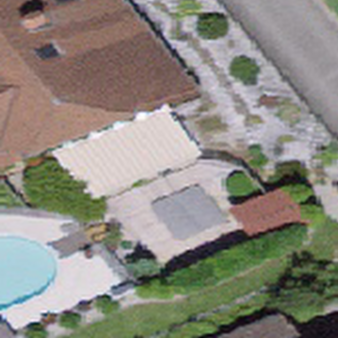
Label: other